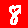
Digit: 8